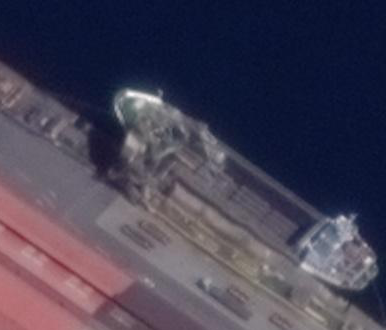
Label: Cargo_ship